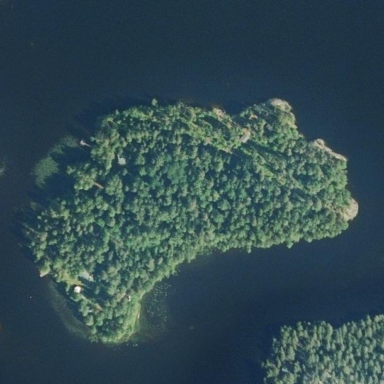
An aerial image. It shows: Island.